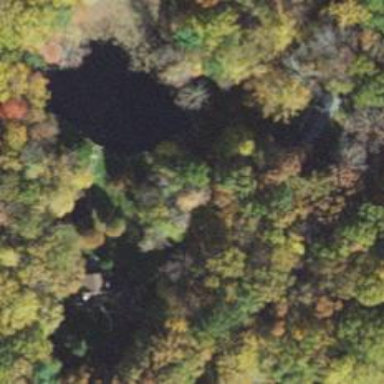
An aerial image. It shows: Pond surrounded by natural water.